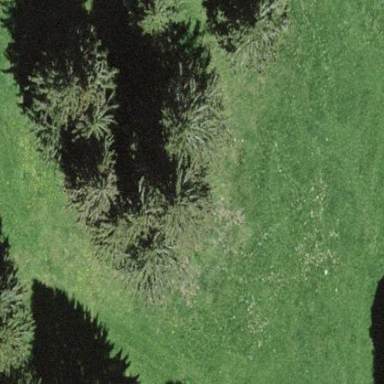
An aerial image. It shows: Beautiful woodland area.